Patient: sex F, age 57
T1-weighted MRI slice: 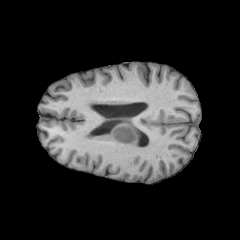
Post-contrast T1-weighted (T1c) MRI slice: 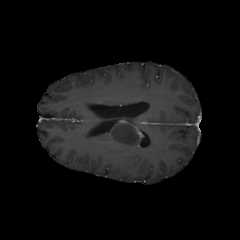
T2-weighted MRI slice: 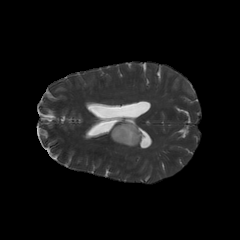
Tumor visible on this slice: yes
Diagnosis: Astrocytoma, IDH-wildtype
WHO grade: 3